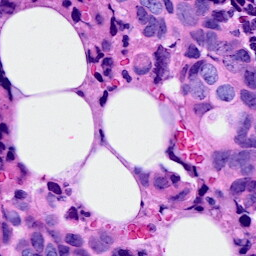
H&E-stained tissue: Breast